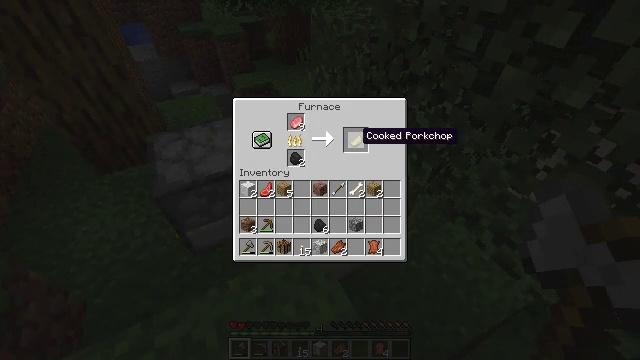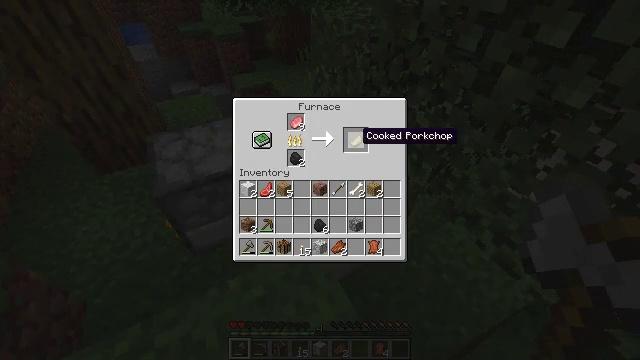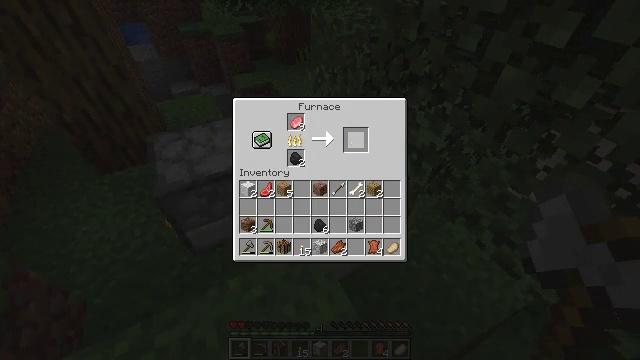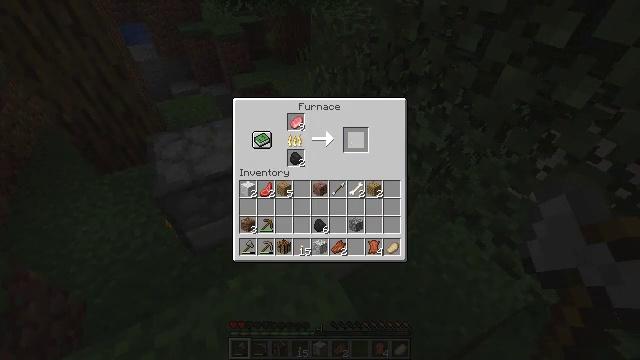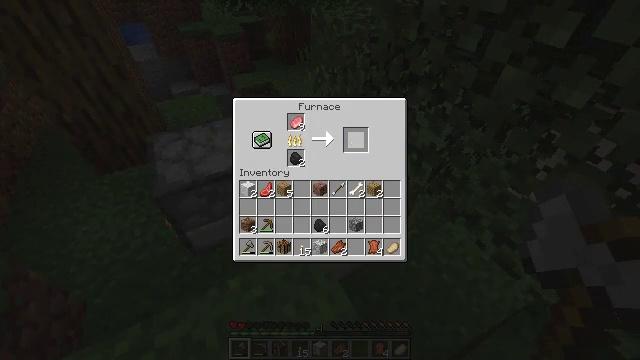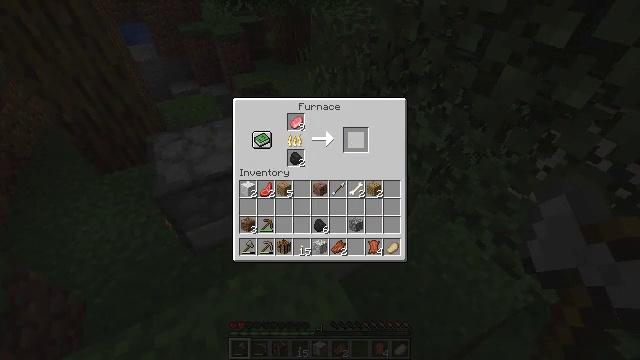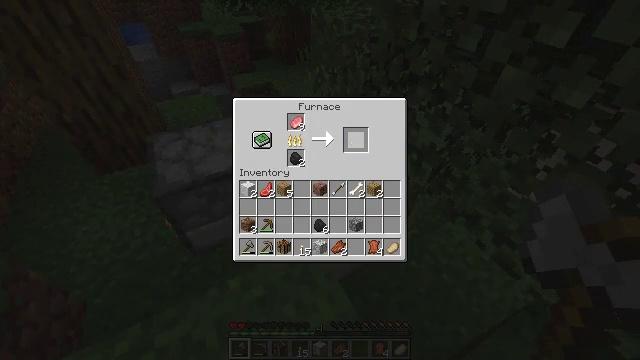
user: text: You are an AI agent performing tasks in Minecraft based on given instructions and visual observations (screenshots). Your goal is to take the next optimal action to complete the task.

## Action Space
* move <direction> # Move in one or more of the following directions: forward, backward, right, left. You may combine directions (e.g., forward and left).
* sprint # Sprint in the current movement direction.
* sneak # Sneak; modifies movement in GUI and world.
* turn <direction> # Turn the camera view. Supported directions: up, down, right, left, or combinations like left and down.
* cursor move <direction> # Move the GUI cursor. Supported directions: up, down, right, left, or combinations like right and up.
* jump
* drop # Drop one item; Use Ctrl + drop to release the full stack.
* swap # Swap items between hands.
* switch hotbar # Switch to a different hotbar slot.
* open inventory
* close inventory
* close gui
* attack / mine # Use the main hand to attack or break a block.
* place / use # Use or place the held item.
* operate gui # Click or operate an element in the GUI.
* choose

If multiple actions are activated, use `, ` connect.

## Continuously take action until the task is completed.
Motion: motion action
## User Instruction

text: craft item air
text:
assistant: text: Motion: sneak
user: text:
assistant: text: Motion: sneak, operate gui
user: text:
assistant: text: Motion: sneak, operate gui
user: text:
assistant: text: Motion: sneak, operate gui
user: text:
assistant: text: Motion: sneak
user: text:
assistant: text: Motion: sneak
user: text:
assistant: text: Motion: sneak